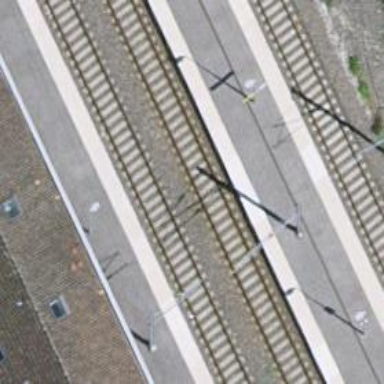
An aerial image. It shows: Stop position for public transport on the railway.